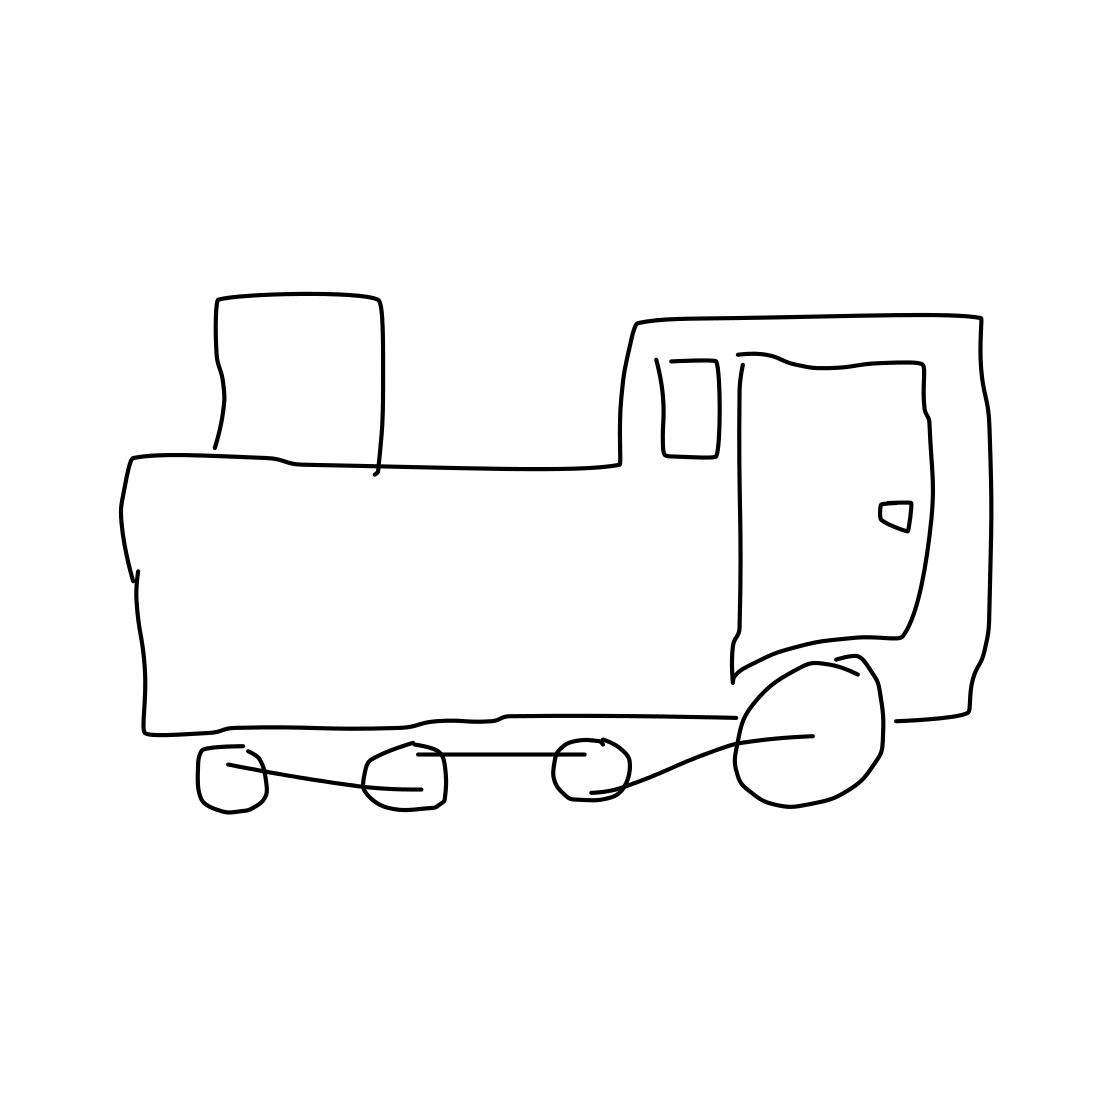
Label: train